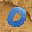
Label: 0